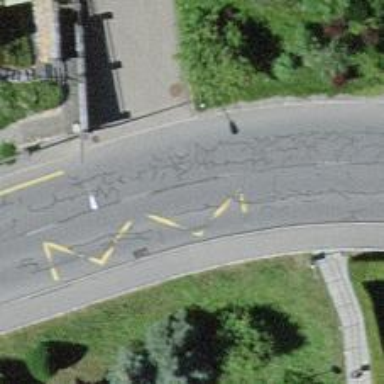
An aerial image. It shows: Bus stop equipped with public transport stop position.